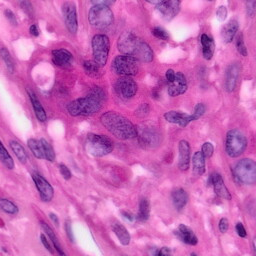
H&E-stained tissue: Pancreatic